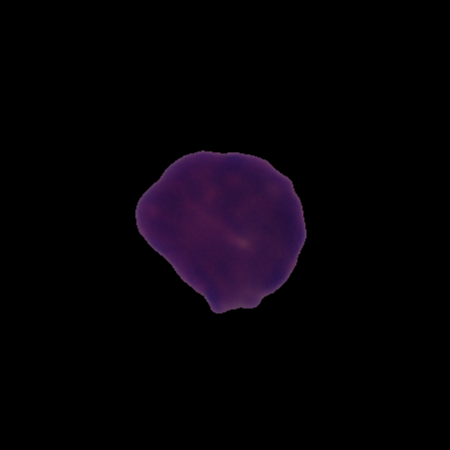
Label: healthy